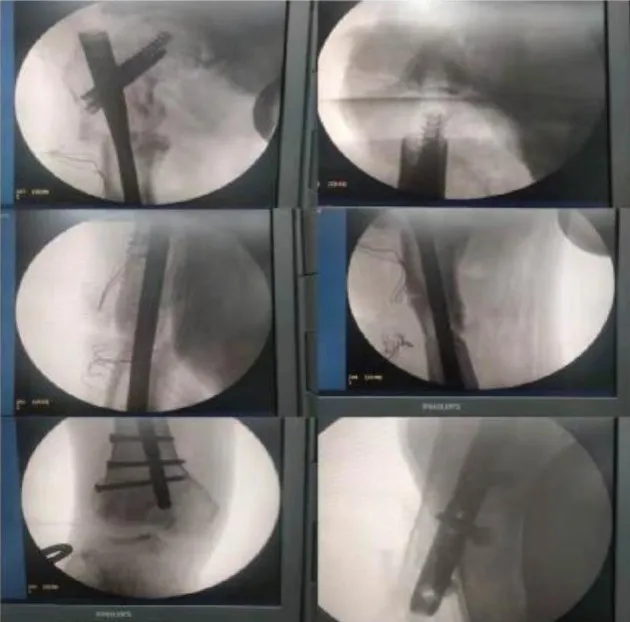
Intraoperative fluoroscopic imaging.
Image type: radiology (x_ray)